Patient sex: M
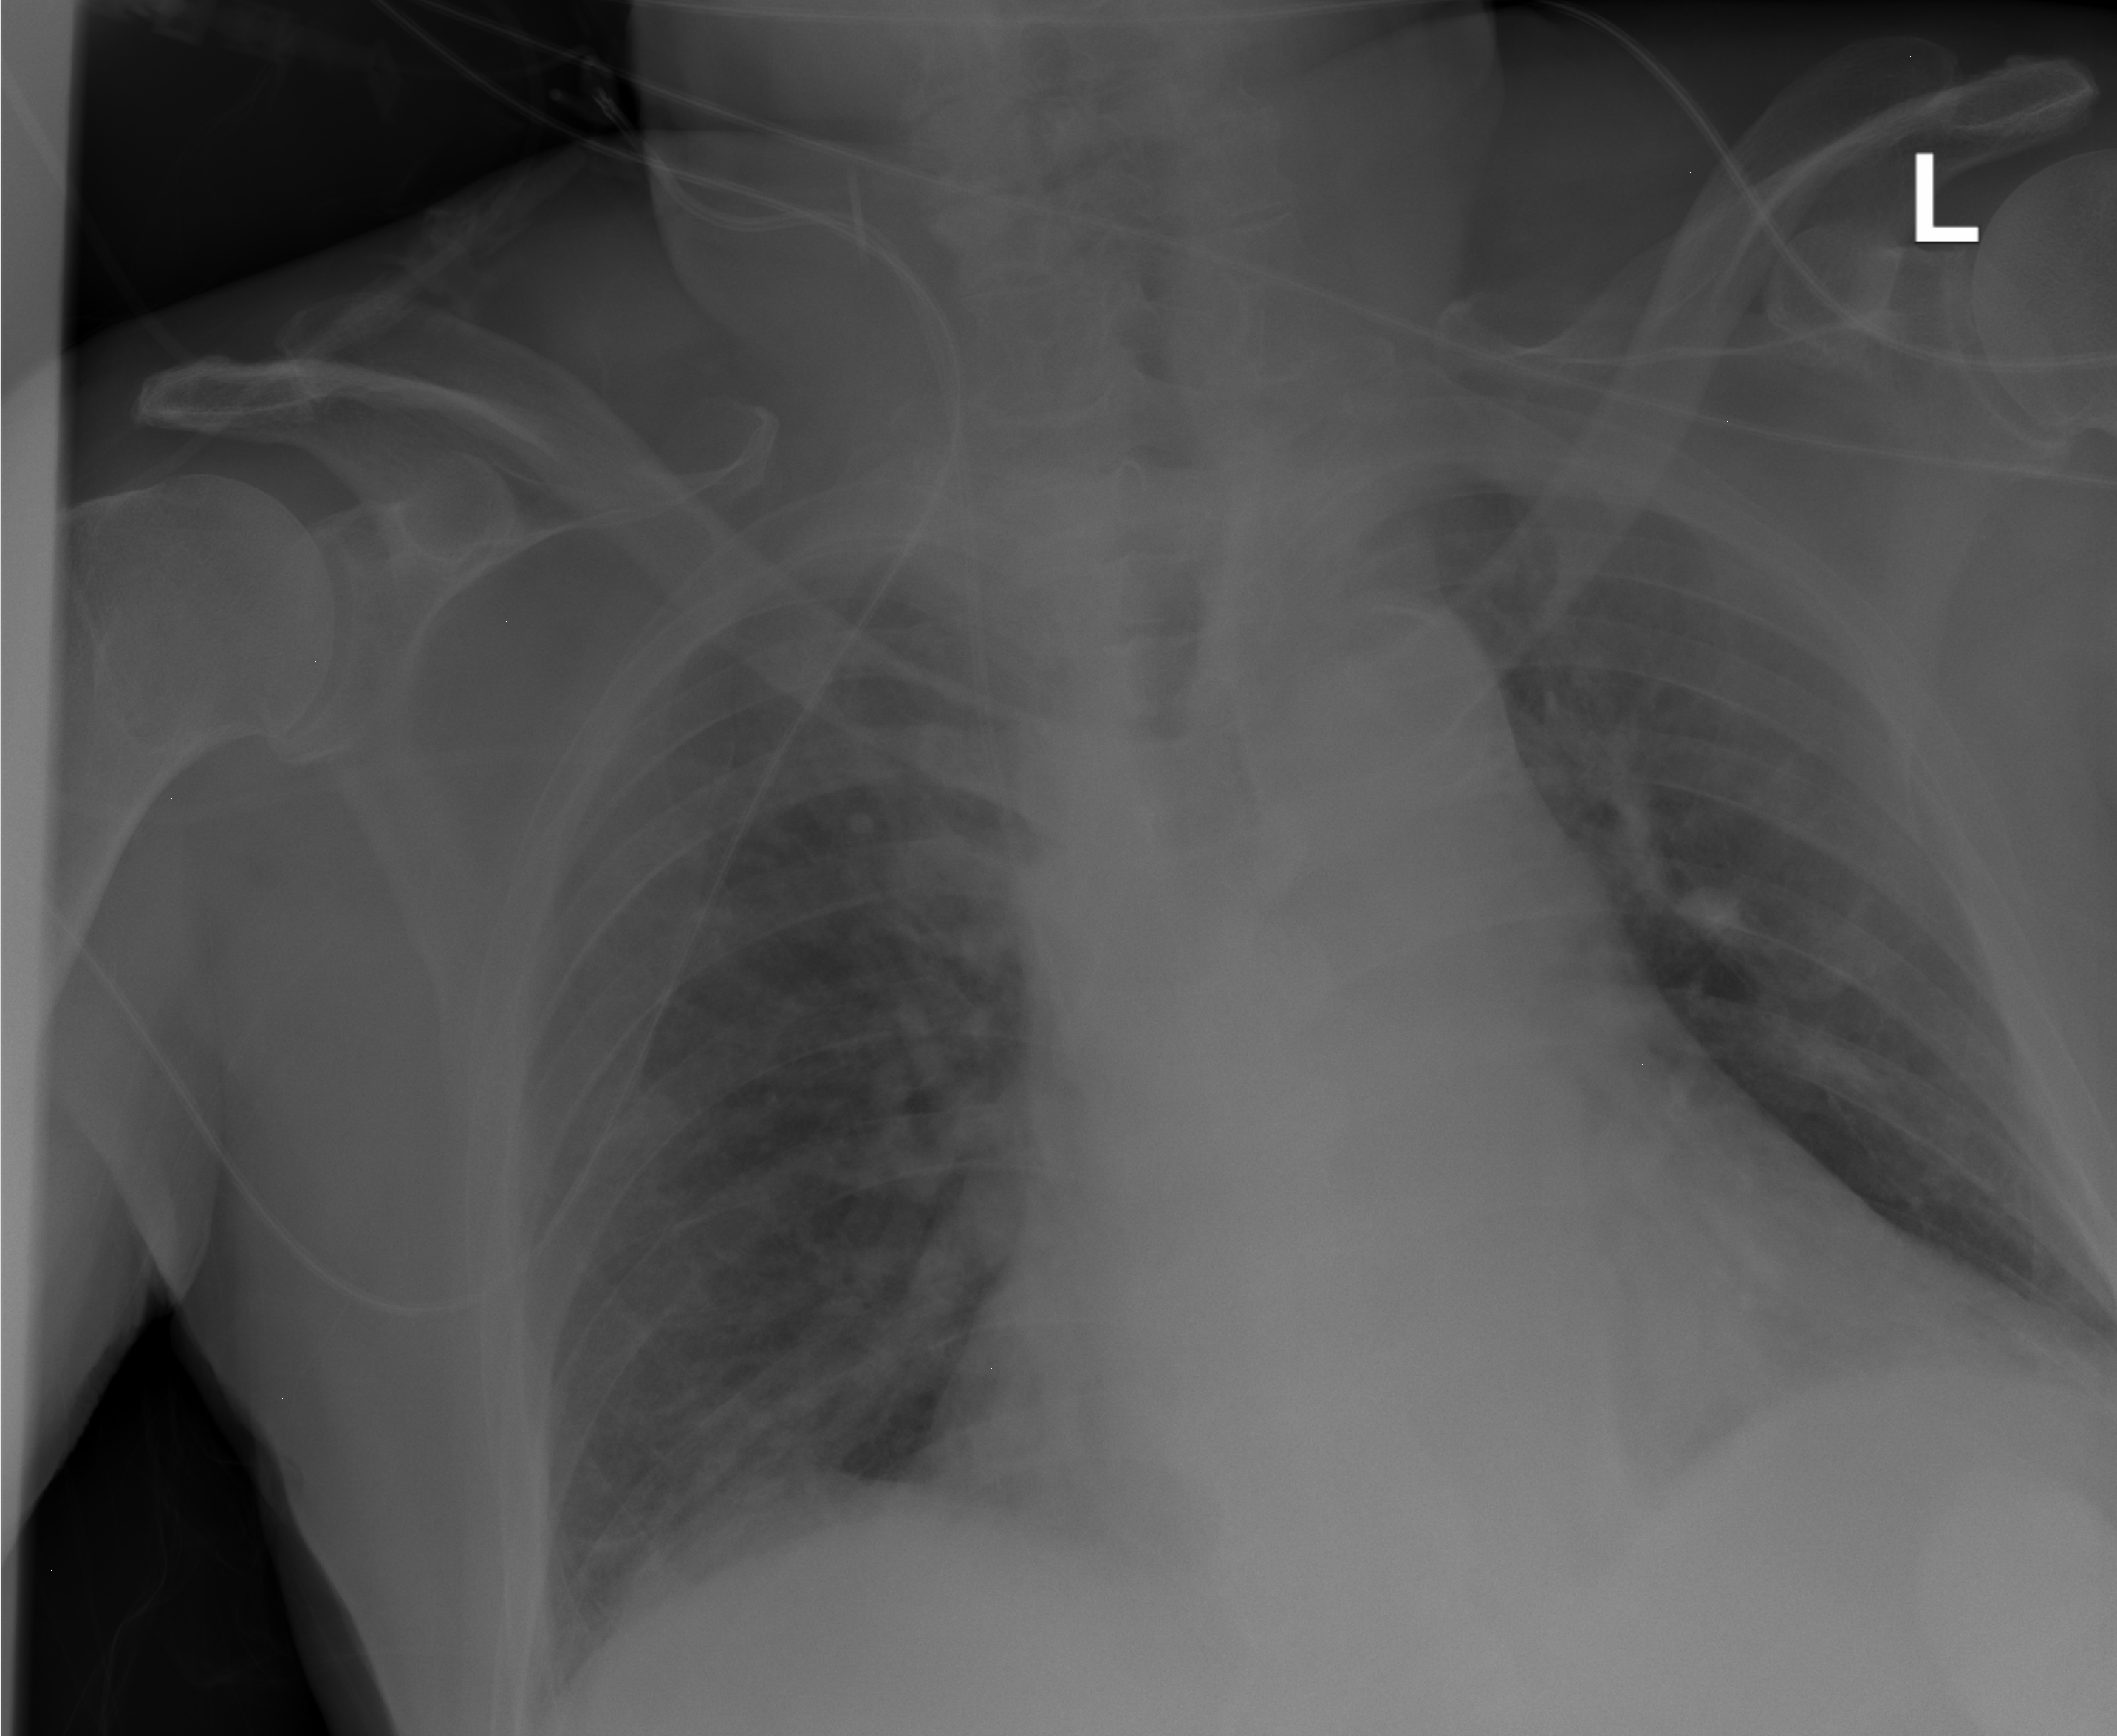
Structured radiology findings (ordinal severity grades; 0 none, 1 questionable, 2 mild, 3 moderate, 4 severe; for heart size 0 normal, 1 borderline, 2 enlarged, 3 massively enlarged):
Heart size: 1
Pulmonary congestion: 0
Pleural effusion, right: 0
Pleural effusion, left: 0
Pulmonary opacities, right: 1
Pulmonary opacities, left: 0
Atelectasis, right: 2
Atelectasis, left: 0